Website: apple
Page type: billing-address
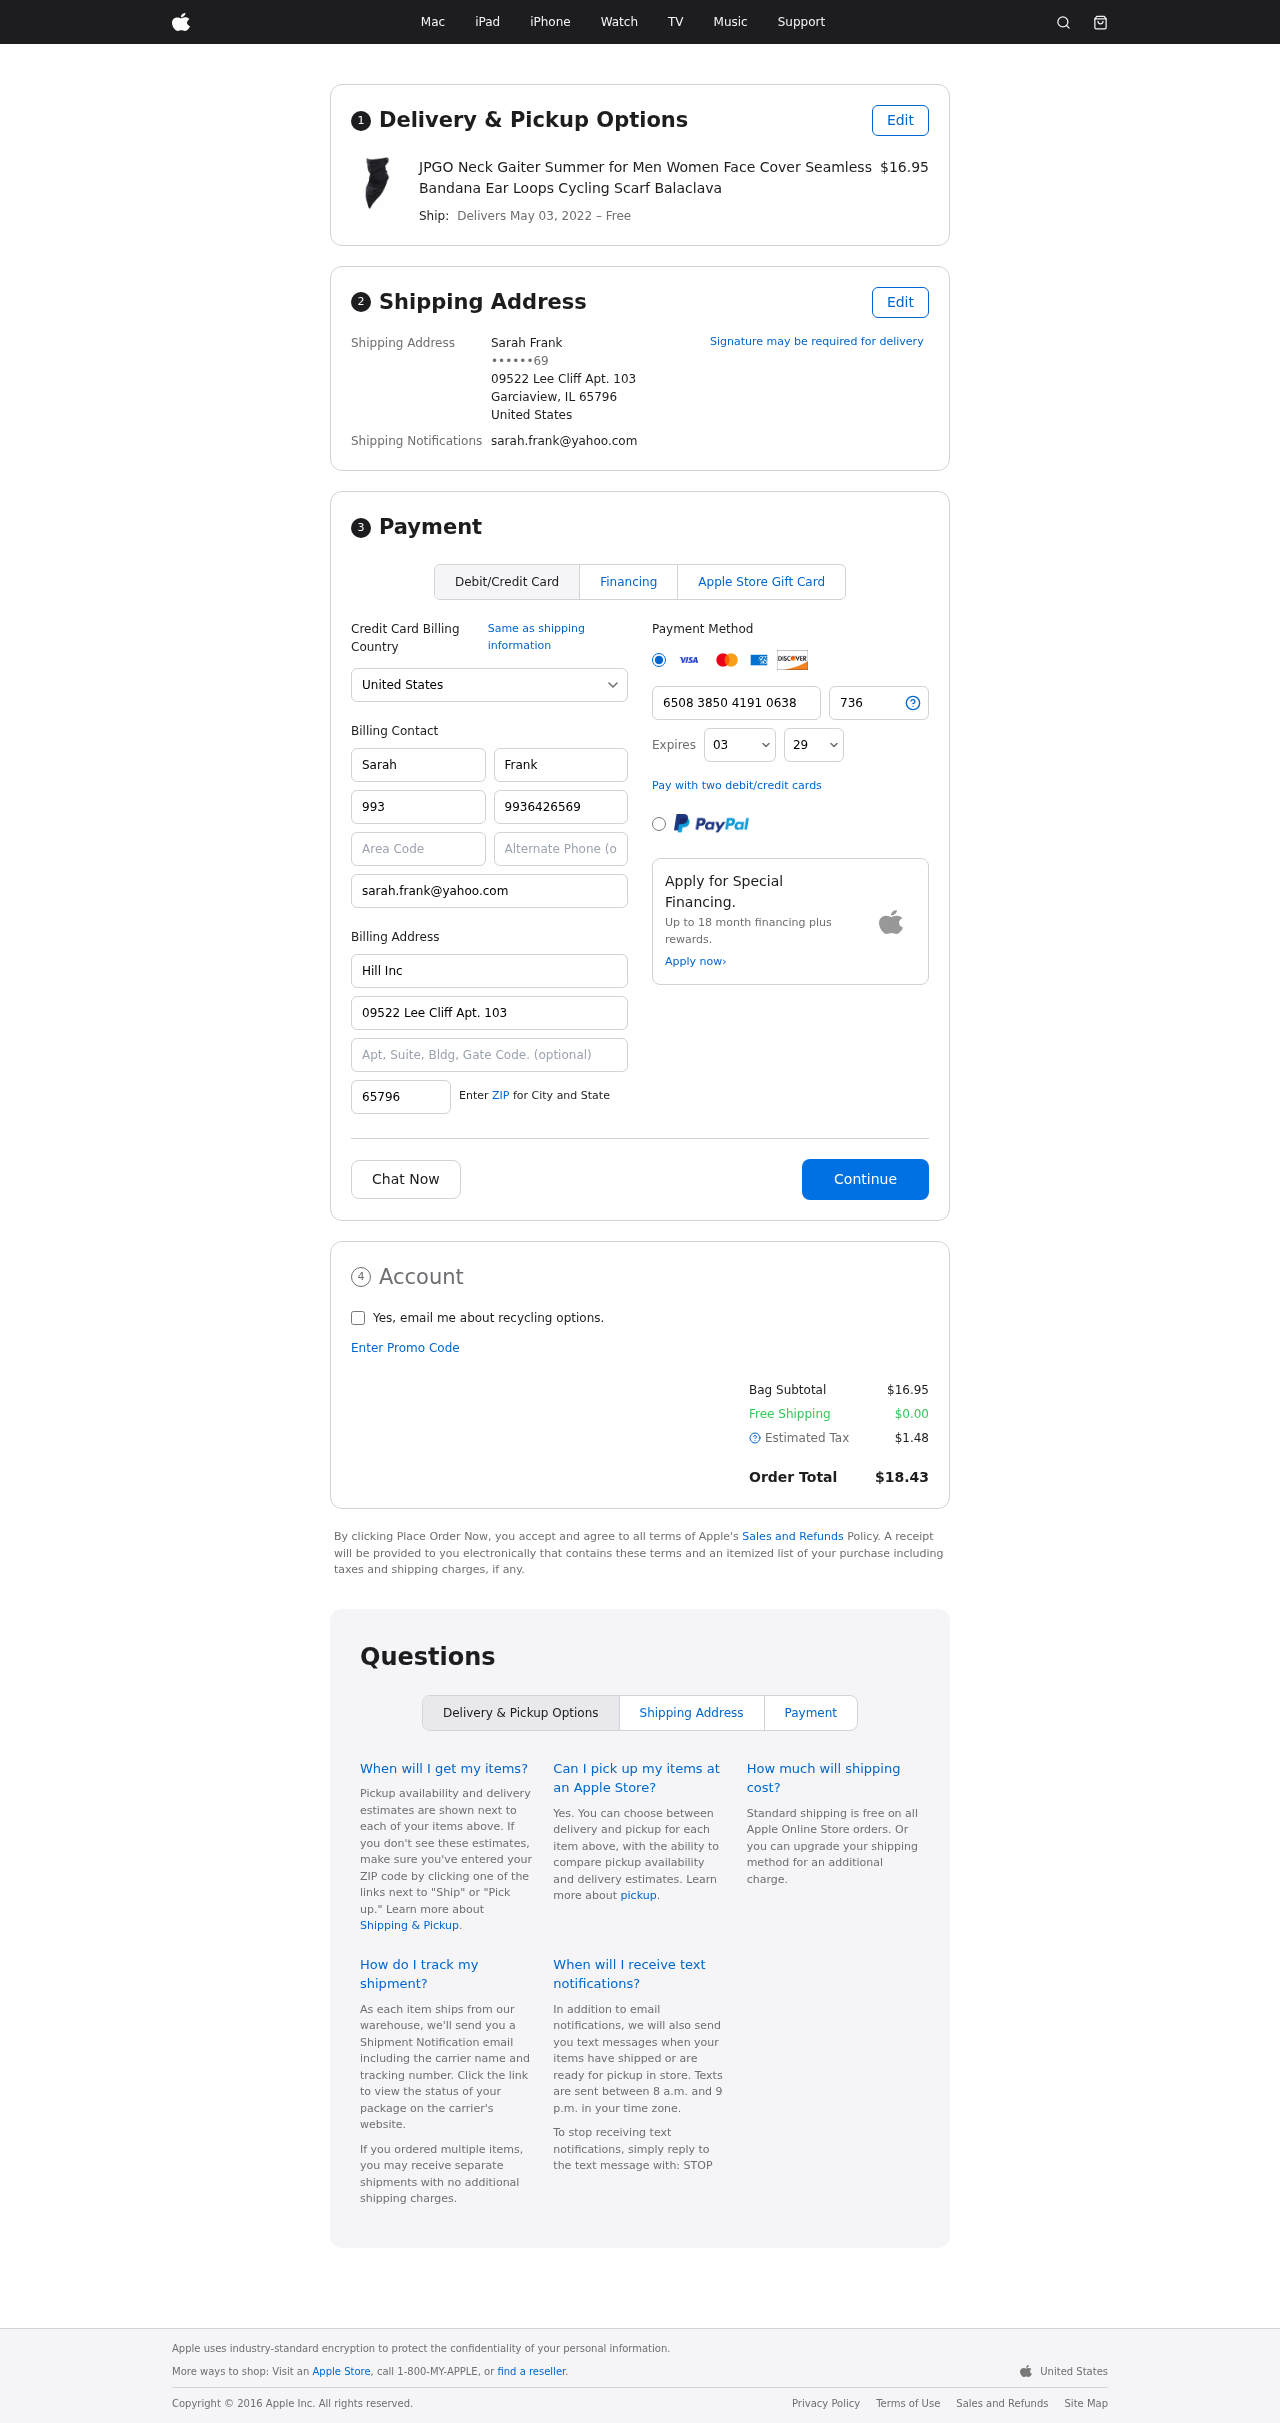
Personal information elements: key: PII_CARD_CVV
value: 736
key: PII_CARD_EXPIRY_MONTH
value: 03
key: PII_CARD_EXPIRY_YEAR
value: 29
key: PII_CARD_NUMBER
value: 6508 3850 4191 0638
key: PII_CITY_STATE_ZIP
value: Garciaview, IL 65796
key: PII_COUNTRY
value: United States
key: PII_EMAIL
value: sarah.frank@yahoo.com
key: PII_FULLNAME
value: Sarah Frank
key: PII_STREET
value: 09522 Lee Cliff Apt. 103
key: PII_PHONE_MASKED
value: ••••••69
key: PII_BILLING_FIRSTNAME
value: Sarah
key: PII_BILLING_LASTNAME
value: Frank
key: PII_BILLING_PHONE_AREA
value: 993
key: PII_BILLING_PHONE
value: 9936426569
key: PII_BILLING_EMAIL
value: sarah.frank@yahoo.com
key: PII_BILLING_COMPANY
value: Hill Inc
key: PII_BILLING_STREET
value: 09522 Lee Cliff Apt. 103
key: PII_BILLING_POSTCODE
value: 65796
Product elements: key: PRODUCT1_NAME
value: JPGO Neck Gaiter Summer for Men Women Face Cover Seamless Bandana Ear Loops Cycling Scarf Balaclava
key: PRODUCT1_PRICE
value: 16.95
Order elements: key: ORDER_DELIVERY_DATE
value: May 03, 2022
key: ORDER_SUBTOTAL
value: $16.95
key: ORDER_SHIPPING_COST
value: $0.00
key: ORDER_TAX
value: $1.48
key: ORDER_TOTAL
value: $18.43